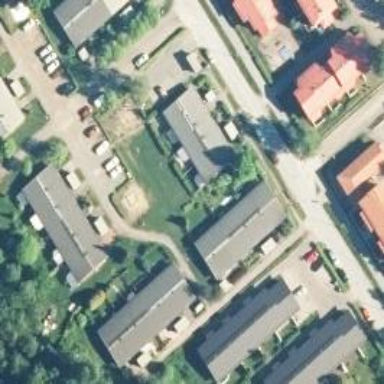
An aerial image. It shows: Alley classified as service road.